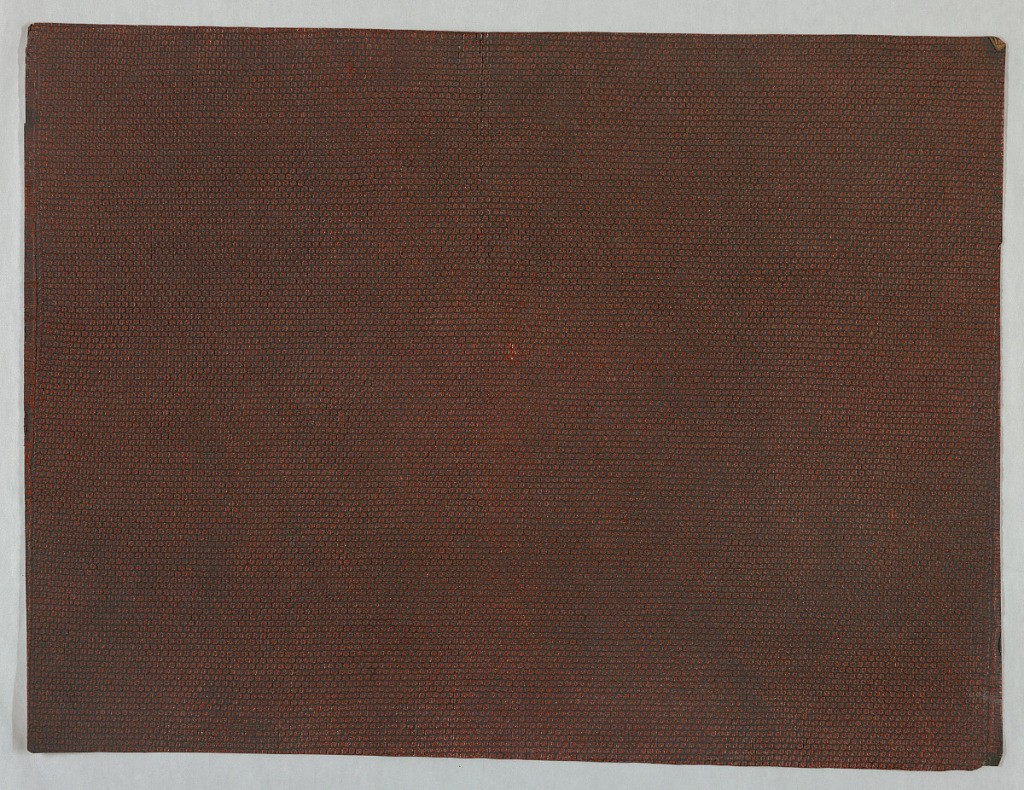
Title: Sidewall
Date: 1875–1900
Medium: Fiber composition impregnated with tung oil, embossed and painted
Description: Imitation leather. Rows of very small circles similar to lizard skin. Black ground over which brownish-red has been worked.